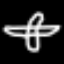
Label: airplane